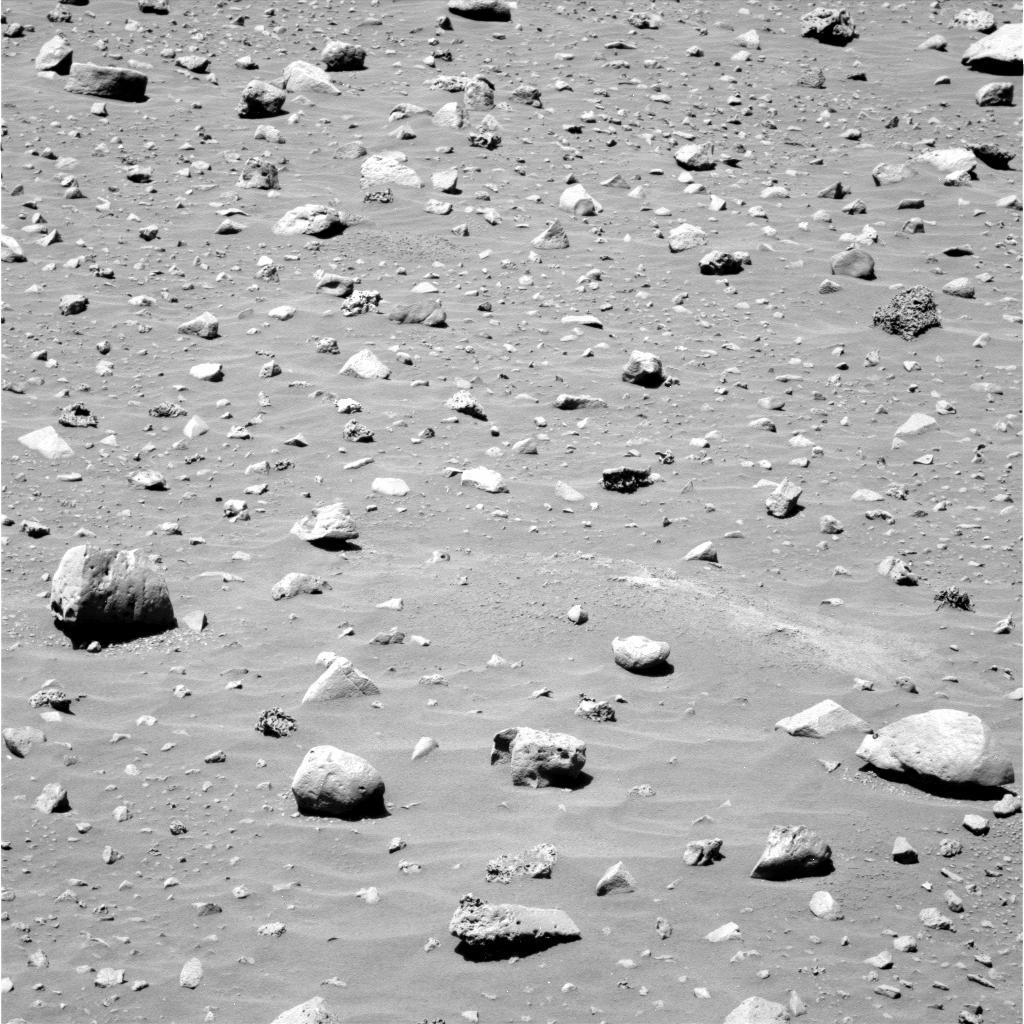
Terrain classes present: Gravel / Sand / Soil, Rock, Shadow